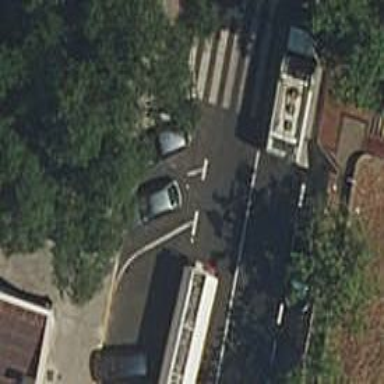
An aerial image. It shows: Table-style traffic calming feature.